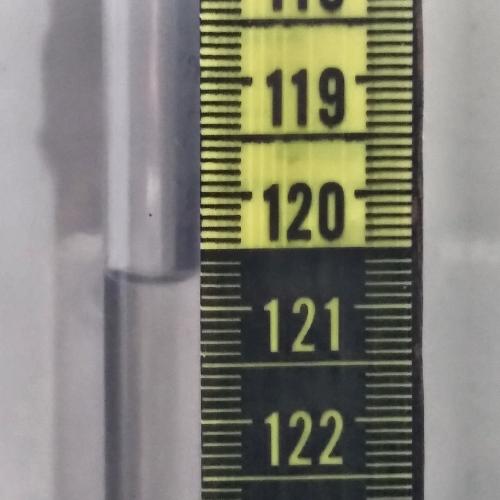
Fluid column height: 120.7 cm